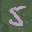
Label: 5